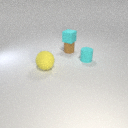
small brown rubber cylinder below small cyan rubber cube